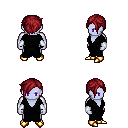
a pixel art fantasy rpg character, male body template, dark elf, purple skin, gray robe, metal pants, brunette pixie cut hairstyle, white cloth bracers, gold boots, four views (front, back, left, right), 2x2 character sprite sheet, small pixel art, hard edges, no anti-aliasing